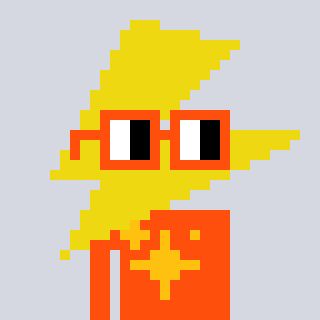
a pixel art character with square orange glasses, a lightning bolt-shaped head and a orange-colored body on a cool background